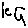
Label: zigzag